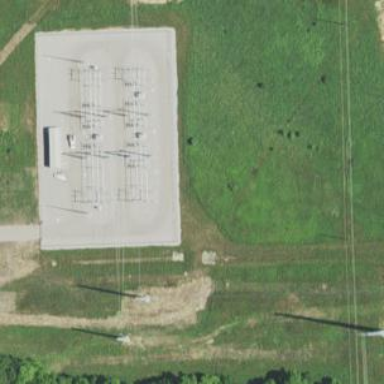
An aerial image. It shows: Power substation enclosed by fence.